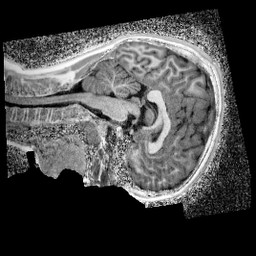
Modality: UNIT1_denoised
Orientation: sagittal
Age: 9
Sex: male
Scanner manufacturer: siemens
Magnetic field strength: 3 T
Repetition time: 4 s
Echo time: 0.00299 s